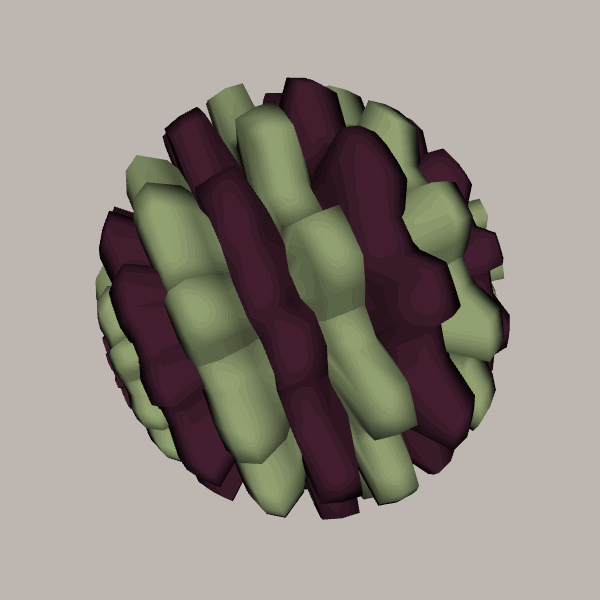
Background: light